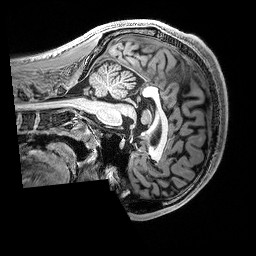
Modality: T1w
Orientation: sagittal
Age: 22
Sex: male